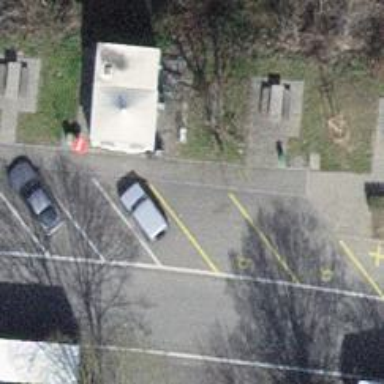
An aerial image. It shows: Parking space designated for disabled individuals.